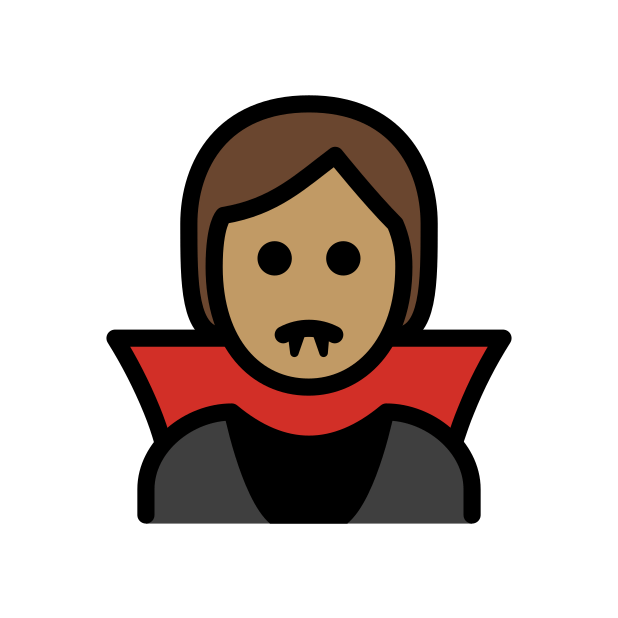
vampire: medium skin tone